五年级 · 算术
一头蒙古牛的体重是 0.33 吨, 身高是 1.2 米。一头草原牛的体重是蒙古牛的 1.4 倍, 身高是蒙古牛的 1.2 倍。(1) 一头草原牛的身高是多少米?(2) 一头草原牛的体重是多少吨?
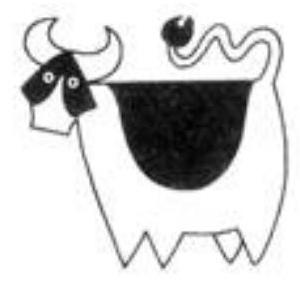
答案: （1）解： $1.2 	imes 1.2=1.44$ (米)答：一头草原牛的身高时候 1.44 米。(2) 解: $0.33 	imes 1.4=0.462$ (吨)答: 一头草原牛的体重是 0.462 吨。